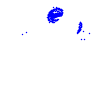
Particle: electron